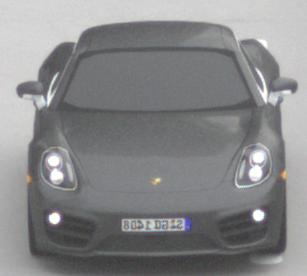
Make: Porsche
Model: Cayman
Detailed model: Cayman (981C)
Model produced from: 2013/03
Model produced until: 2014/04
Doors: 2
Color: gray
Road condition: dry road
Daytime: morning or afternoon
Contrast: low contrast